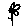
Label: flower